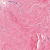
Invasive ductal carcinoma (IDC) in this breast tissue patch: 0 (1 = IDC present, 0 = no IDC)